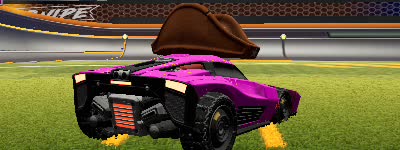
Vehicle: breakout